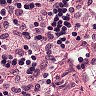
Metastatic tissue present: no